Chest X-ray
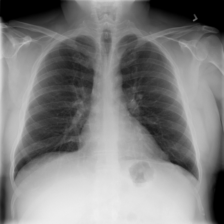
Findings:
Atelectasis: negative
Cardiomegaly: negative
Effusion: negative
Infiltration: positive
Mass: negative
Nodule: negative
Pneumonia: negative
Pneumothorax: negative
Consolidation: negative
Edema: negative
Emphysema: negative
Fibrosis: negative
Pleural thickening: negative
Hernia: negative